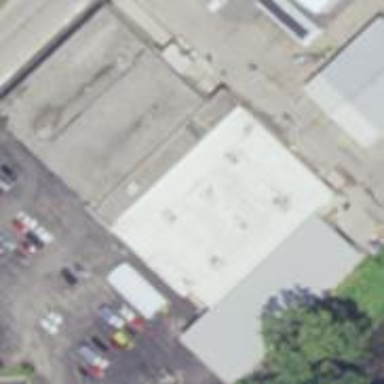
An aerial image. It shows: Hardware shop located within building.